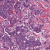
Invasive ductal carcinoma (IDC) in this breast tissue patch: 1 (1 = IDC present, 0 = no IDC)